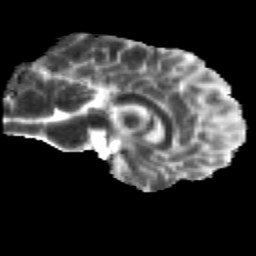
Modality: MD
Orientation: sagittal
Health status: healthy
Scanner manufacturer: siemens
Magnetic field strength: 3 T
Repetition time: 12 s
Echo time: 0.092 s